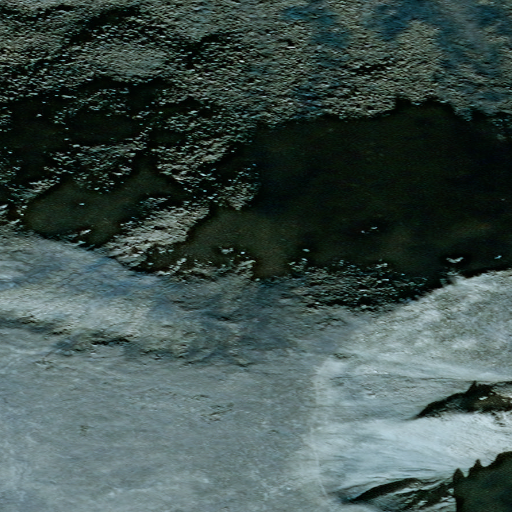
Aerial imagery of mountain in Alaska named Shovel Point Horn containing only unknown